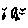
Label: bird